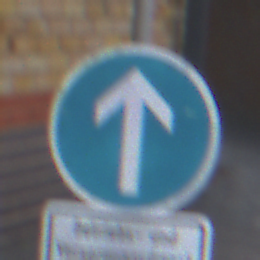
Verkehrszeichen: VorgeschriebeneFahrtrichtungGeradeaus
Zusatzzeichen unten: BesondereFahrzeugeUndTransportgueter9
Umgebung: Outdoor, Urban
Tageszeit: MorningAfternoon
Wetter: Overcast
Licht: Natural
Jahreszeit: NotSpecified
Kontrast: LowContrast